【题型】解答题　【知识点】平面几何　【难度】easy
如图, 在梯形 $ABCD$ 中 $AD // BC$, 点 $F, E$ 分别在线段 $BC, AC$ 上, 且 $\angle FAC = \angle ADE$, $AC = AD$。

(1) 求证：$DE = AF$

(2) 若 $\angle ABC = \angle CDE$, 求证：$AF^2 = BF \cdot CE$
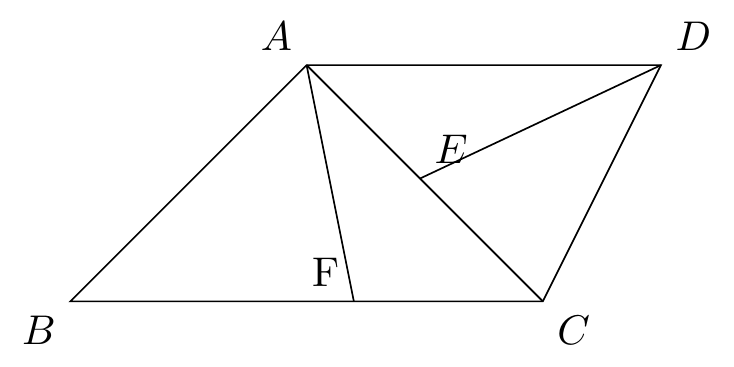
【解答】
解：(1) $\because AD // BC$,

$\therefore \angle DAE = \angle ACF$,

在 $\triangle DAE$ 和 $\triangle ACF$ 中,

$\begin{cases}
\angle DAE = \angle ACF \\
AD = CA \\
\angle ADE = \angle CAF
\end{cases}$

$\therefore \triangle DAE \cong \triangle ACF$ (ASA),

$\therefore DE = AF$。

(2) $\because \triangle DAE \cong \triangle ACF$,

$\therefore \angle AFC = \angle DEA$,

$\therefore 180^\circ - \angle AFC = 180^\circ - \angle DEA$, 即 $\angle AFB = \angle CED$,

在 $\triangle ABF$ 和 $\triangle CDE$ 中,

$\begin{cases}
\angle AFB = \angle CED \\
\angle ABF = \angle CDE
\end{cases}$

$\therefore \triangle ABF \sim \triangle CDE$,

$\therefore \frac{AF}{CE} = \frac{BF}{DE}$,

由(1)已证：$DE = AF$,

$\therefore \frac{AF}{CE} = \frac{BF}{AF}$,

$\therefore AF^2 = BF \cdot CE$。